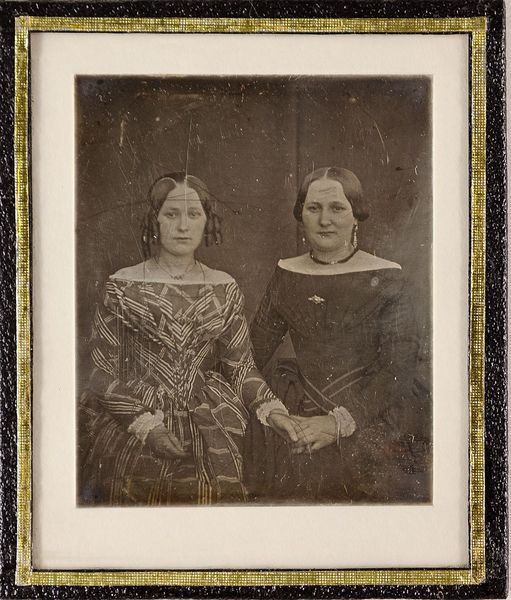
Titel: Zwei unbekannte Frauen
Standort: Hamburg
Institution: Museum für Kunst und Gewerbe Hamburg
Schlagwörter: frau, gesten, figur, foto, fotografie, photographie, doppelbildnis, doppelportrait, photo, lichtbild, daguerreotypie, bildwerke, angewandte und bildende kunst, hessische systematik, armhaltungen, porträtfotografie, porträtphotographie, doppelporträt